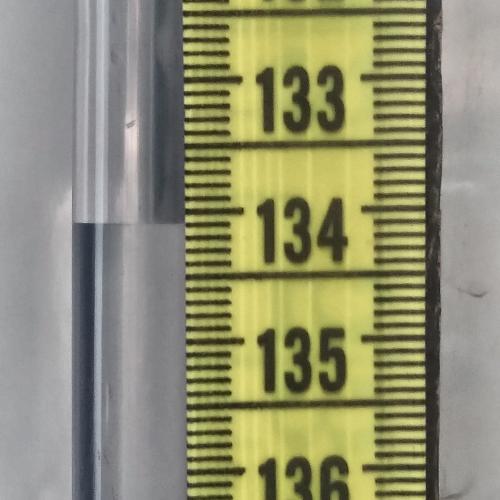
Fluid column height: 134.1 cm